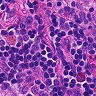
Metastatic tissue present: no